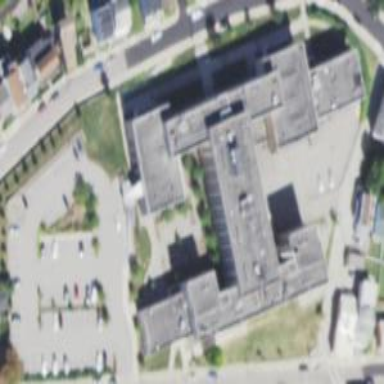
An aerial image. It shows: School.